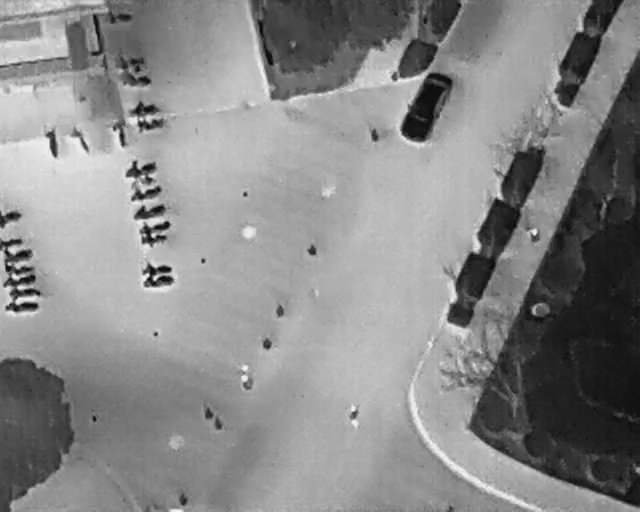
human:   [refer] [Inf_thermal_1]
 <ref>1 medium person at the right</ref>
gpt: <box>[[82, 44, 85, 47, 2]]</box>